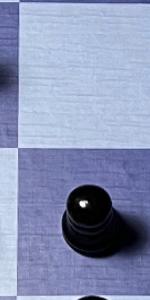
Label: Pawn_Black